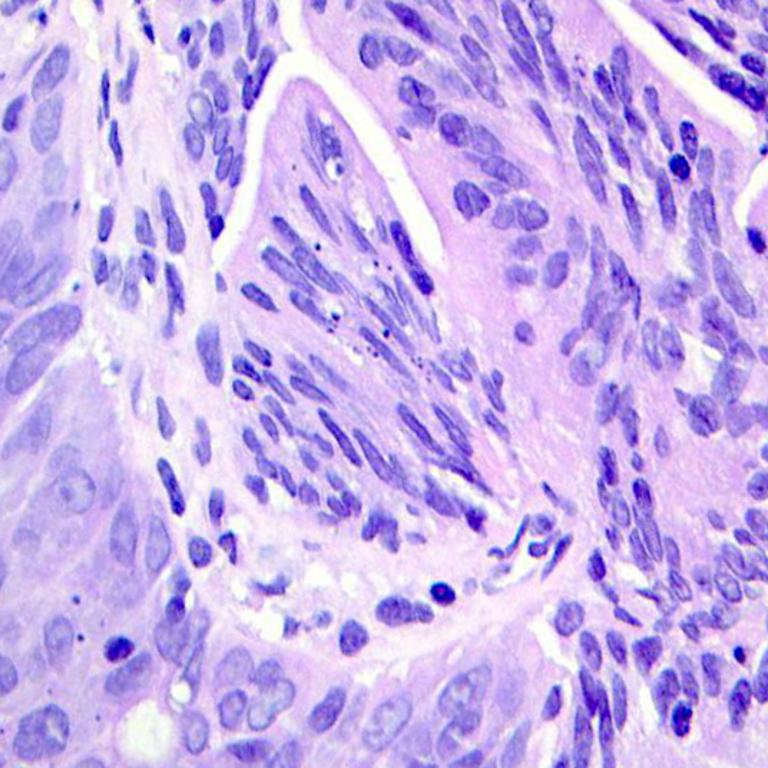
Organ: colon
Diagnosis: adenocarcinomas